Question: I'm trying to create a footer div on my master page. It kinda works, but when i run my website, there's a lot of unused space below my footer. How can i remove it? I'm using vs2012. For some reason i can't use jsfiddle at work. Sorry for the long post.

My html:
'''
<!DOCTYPE html>
<html xmlns="http://www.w3.org/1999/xhtml">
<head runat="server">
<title>Territorio Levita - Portal</title>
<script src="../js/jquery-1.9.1.js"></script>
<script src="../js/jquery.maskedinput.js"></script>
<link href="../css/StyleMaster.css" rel="stylesheet" />
<asp:ContentPlaceHolder ID="head" runat="server">
</asp:ContentPlaceHolder>
</head>
<body>
<form id="form1" runat="server">
<div id="header">
<h1><a href="#">Territorio Levita - Portal</a></h1>
</div>
<div id="menuNav">
<ul>
<li class="ativo"><a href="#">Principal</a></li>
<li class="temsub"><a href="#">Eventos</a>
<ul>
<li><a href="#">'~~'c55,,.\Visualizar Eventos</a></li>
<li><a href="#">Manter Eventos</a></li>
</ul>
</li>
<li class="temsub"><a href="#">Dados Pessoais</a>
<ul>
<li><a href="#">Visualizar dados Pessoais</a></li>
</ul>
</li>
</ul>
</div>
<div id="conteudo">
<asp:ContentPlaceHolder ID="content" runat="server">
</asp:ContentPlaceHolder>
</div>
<div id="footer">
<h3>"Mas, no tocante as cidades, as casas das cidades da sua possessao, direito perpetuo de resgate terao os levitas." Levitico 25:32 </h3>
</div>
</form>
</body>
</html>
'''
My css:
'''
body {
min-width: 1024px;
min-height: 768px;
}
#header { /*Estilo do cabecalho*/
background-color: #67BCDB; /*Cor de fundo*/
width: 95%; /*Comprimento - 95% da tela*/
margin: 0 auto; /*Margin: espacamento entre o elemento e outro - ta 0 para top e bottom, e auto para left e right (alinha no centro)*/
height: 80px; /*Altura do header*/
line-height: 80px; /*Tamanho da linha. Como ta igual a altura, o texto fica no meio.*/
padding-left: 20px; /*Espaco entre a borda do header e o conteudo - o elemento A*/
}
#header a { /*Estilo do texto do cabecalho*/
text-decoration: none; /*Sem decoracao no texto*/
color: #fff; /*Cor branca*/
}
#menuNav {
margin-left: 23px;
}
/*Menu*/
#menuNav > ul {
list-style: none; /*Tirando o estilo da lista de dentro da div*/
margin: 0;
padding: 0;
vertical-align: baseline;
line-height: 1;
}
#menuNav > ul { /*Container*/
display: block;
width: 20%;
float: left;
margin-top: 25px;
position: relative;
}
#menuNav > ul li { /*Contem links*/
display: block;
position: relative;
margin: 0;
padding: 0;
width: 150px;
}
#menuNav > ul li a { /*Estilo dos botoes "pais"*/
display: block;
position: relative;
margin: 0;
border-top: 1px dotted #fff;
border-bottom: 1px dotted #d9d9d9;
padding: 11px 20px;
width: 100px;
/*Tipografia*/
font-family: Helvetica, Arial, sans-serif;
color: #3dafea;
text-decoration: none;
text-transform: uppercase;
font-size: 13px;
font-weight: 300;
background: #eaeaea;
}
#menuNav > ul > li > a:hover, #menuNav > ul > li:hover > a { /*Quando o mouse estiver por cima*/
color: #fff; /*Cor de texto branca*/
background: #54cdf1; /*Muda a cor de fundo para um azul*/
background: -webkit-linear-gradient(bottom, #54cdf1, #74d7f3); /*Gradientes para cor de fundo.*/
background: -ms-linear-gradient(bottom, #54cdf1, #74d7f3);
background: -moz-linear-gradient(bottom, #54cdf1, #74d7f3);
background: -o-linear-gradient(bottom, #54cdf1, #74d7f3);
border-color: transparent; /*Tira as bordas*/
}
/*A seta do submenu*/
#menuNav > ul .temsub > a::after {
content: '';
position: absolute;
top: 16px;
right: 10px;
width: 0px;
height: 0px;
border: 4px solid transparent;
border-left: 4px solid #3dafea;
}
#menuNav > ul .temsub > a::before {
content: '';
position: absolute;
top: 17px;
right: 10px;
width: 0px;
height: 0px;
/* Creating the arrow using borders */
border: 4px solid transparent;
border-left: 4px solid #fff;
}
/* Changing the color of the arrow on hover */
#menuNav > ul li > a:hover::after, #menuNav > ul li:hover > a::after {
border-left: 4px solid #fff;
}
#menuNav > ul li > a:hover::before, #menuNav > ul li:hover > a::before {
border-left: 4px solid rgba(0, 0, 0, .25);
}
/*submenus*/
#menuNav > ul ul {
position: absolute;
left: 150px;
top: -9999px;
padding-left: 5px;
-webkit-transition: opacity .3s ease-in;
-moz-transition: opacity .3s ease-in;
-o-transition: opacity .3s ease-in;
-ms-transition: opacity .3s ease-in;
}
/* Showing the submenu when the user is hovering the parent link */
#menuNav > ul li:hover>ul {
top: 0px;
opacity: 1;
}
#conteudo {
margin: 25px 50px 0 50px;
float: right;
width: 70%;
}
/*Rodape*/
#footer {
clear:both;
width: 95%;
height: 80px; /*Altura do header*/
line-height: 80px;
background-color: #67BCDB;
margin: 10px auto 0 auto;
text-align: center;
}
#footer h3 {
color: #FFF;
}
'''
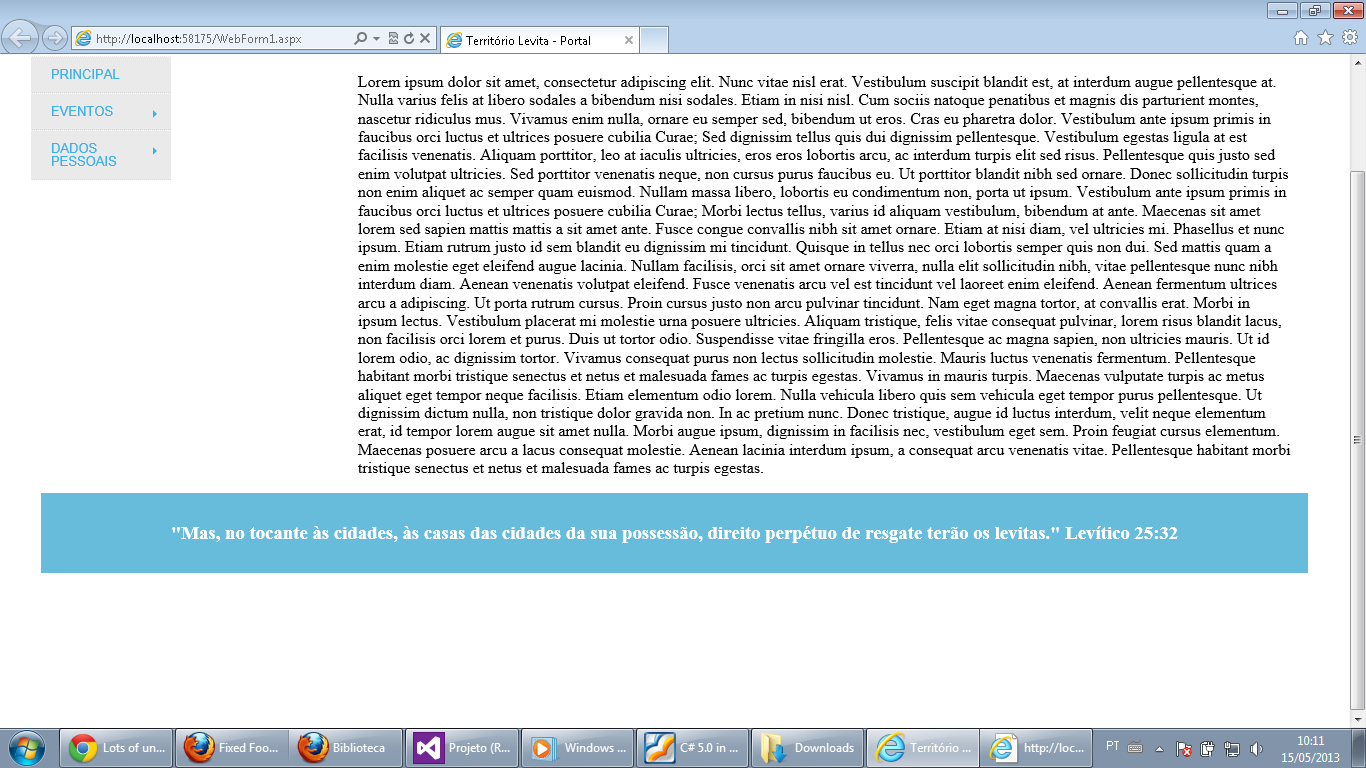
Answer: Delete the rule below from 'body':
'''
min-height: 768px;
'''
- <URL>
Also you have 'line-height' for your 'footer'. Remove it to remove the spaces after footer completely (<URL>. You can add 'padding-top: 10px;' to style your footer as you want.